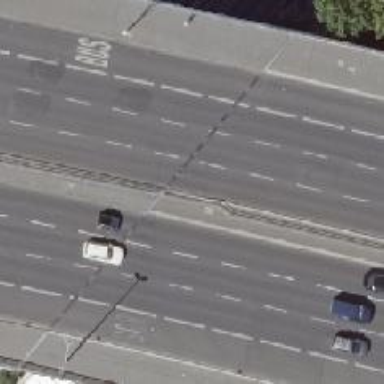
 there is bus lane and cycle lane shares the bus lane. The surface of the road is asphalt."